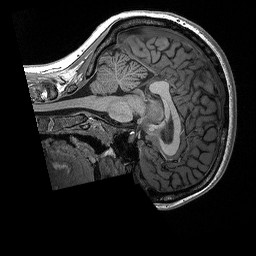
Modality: T1w
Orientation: sagittal
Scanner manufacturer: siemens
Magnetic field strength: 3 T
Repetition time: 2.3 s
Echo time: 0.00298 s